Field crop: maize
Growth stage: 2
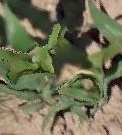
Species: maize